Question: I want to use a csv file to update the mysql scv table. how to code ? I have no experiece doing this job.
'''
<p>please select a scv file to upload</p>
<form action="index.php" method="post">
<input type="file" name="scv" />
<input type="submit" value="submit" />
</form>
<?php
mysql_connect('localhost','root','admin');
mysql_select_db('linjuming');
// how to upload a scv file and insert or update the "csv" table?
?>
'''

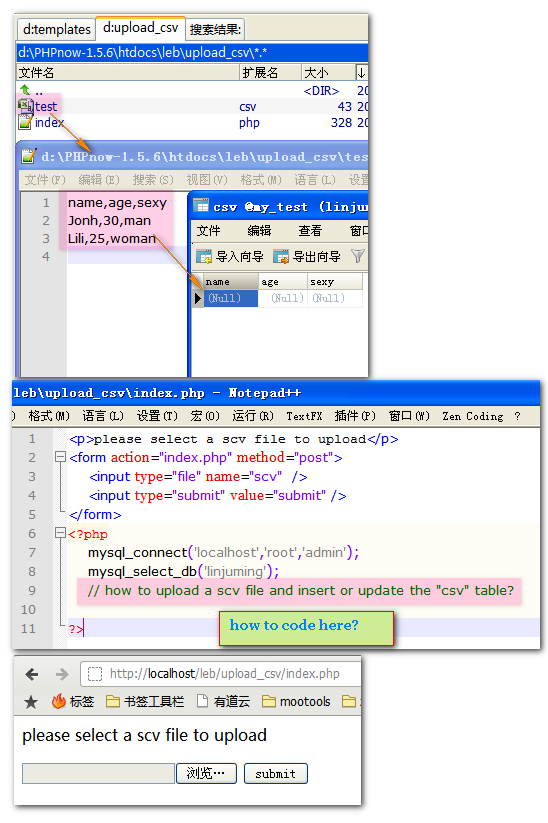
Answer: Your upload file:
'''
<form action="upload_target.php" method="post" enctype="multipart/form-data">
<label for="file">Filename:</label>
<input type="file" name="file" id="file"><br>
<input type="submit" name="submit" value="Submit">
</form>
'''
Your 'upload_target.php'
$ext = pathinfo($_FILES['file']['name'], PATHINFO_EXTENSION);
'''
if ($ext == "csv" && $_FILES["file"]["error"] == 0)
{
$target = "upload/" . $_FILES["file"]["name"];
move_uploaded_file($_FILES["file"]["tmp_name"], $target);
if (($handle = fopen($target, "r")) !== FALSE)
{
while (($data = fgetcsv($handle, 1000, ";")) !== FALSE)
{
print_r($data);
}
fclose($handle);
}
}
'''
Very basic and with very few checks / validations. The 'print_r($data)' contains one line of your csv that you can now insert in your database.
However, I would recommend using PDO or MySQLi for that task, since the mysql functions of PHP will be deprecated in the future.